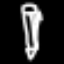
Label: pencil